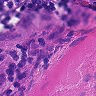
Metastatic tissue present: yes